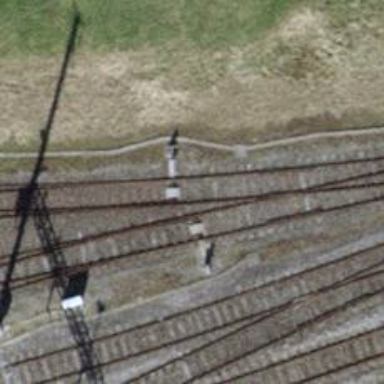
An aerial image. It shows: Railway switch.